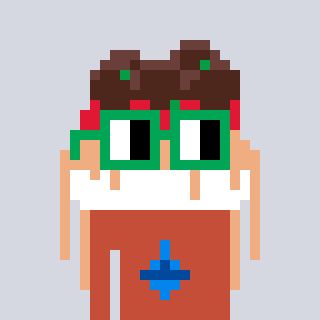
a pixel art character with square green glasses, a spaghetti-shaped head and a rust-colored body on a cool background